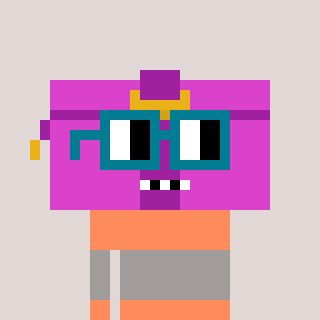
a pixel art character with square dark green glasses, a clutch-shaped head and a peachy-colored body on a warm background